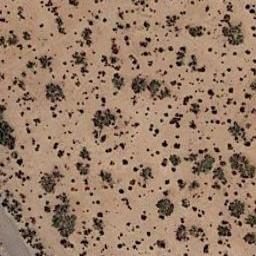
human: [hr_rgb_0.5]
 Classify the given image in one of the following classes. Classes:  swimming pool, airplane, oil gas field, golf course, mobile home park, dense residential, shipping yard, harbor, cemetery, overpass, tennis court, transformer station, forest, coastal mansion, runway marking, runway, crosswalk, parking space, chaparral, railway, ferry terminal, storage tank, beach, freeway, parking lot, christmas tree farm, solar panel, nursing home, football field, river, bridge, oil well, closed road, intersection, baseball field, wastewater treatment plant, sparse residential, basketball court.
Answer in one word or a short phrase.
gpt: chaparral